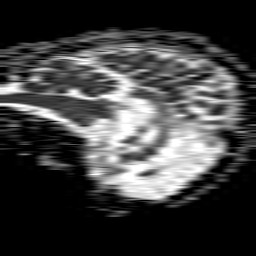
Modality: ADC
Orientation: sagittal
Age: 56
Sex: female
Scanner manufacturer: philips
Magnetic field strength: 1.5 T
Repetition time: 4.6 s
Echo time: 0.08521 s